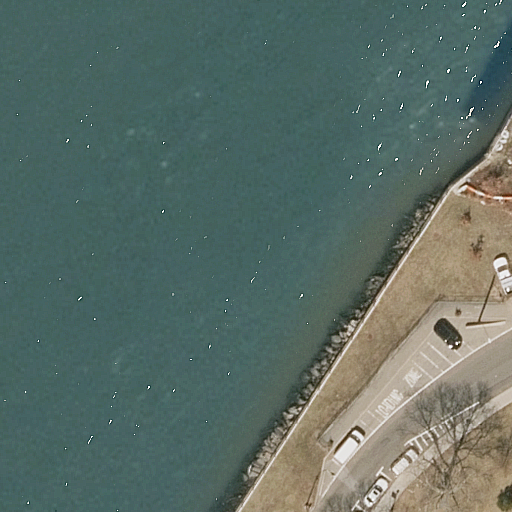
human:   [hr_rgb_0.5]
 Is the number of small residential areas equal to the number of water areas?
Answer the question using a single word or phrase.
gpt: no

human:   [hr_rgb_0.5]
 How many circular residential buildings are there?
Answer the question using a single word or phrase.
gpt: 0

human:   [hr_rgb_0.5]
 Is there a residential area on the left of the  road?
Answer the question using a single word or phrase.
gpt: no

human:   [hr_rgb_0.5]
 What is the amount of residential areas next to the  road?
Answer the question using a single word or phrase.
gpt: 1

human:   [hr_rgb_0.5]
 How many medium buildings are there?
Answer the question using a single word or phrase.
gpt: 0

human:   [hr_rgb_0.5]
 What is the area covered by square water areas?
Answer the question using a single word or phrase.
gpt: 0m2

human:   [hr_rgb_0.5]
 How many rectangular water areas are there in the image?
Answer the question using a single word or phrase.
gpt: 1

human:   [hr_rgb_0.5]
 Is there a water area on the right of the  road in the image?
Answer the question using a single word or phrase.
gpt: no

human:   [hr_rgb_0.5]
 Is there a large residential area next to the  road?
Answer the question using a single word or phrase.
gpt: yes

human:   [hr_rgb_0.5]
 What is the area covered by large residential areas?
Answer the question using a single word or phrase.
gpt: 10623m2

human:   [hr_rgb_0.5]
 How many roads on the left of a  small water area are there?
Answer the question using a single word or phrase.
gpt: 0

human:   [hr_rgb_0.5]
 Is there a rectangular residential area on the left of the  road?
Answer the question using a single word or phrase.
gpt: no

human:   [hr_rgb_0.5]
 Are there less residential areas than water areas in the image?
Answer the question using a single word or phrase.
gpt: no

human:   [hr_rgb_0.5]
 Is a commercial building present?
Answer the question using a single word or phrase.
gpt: no

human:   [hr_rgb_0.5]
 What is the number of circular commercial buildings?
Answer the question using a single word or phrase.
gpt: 0

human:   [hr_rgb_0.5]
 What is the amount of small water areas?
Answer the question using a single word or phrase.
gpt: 0

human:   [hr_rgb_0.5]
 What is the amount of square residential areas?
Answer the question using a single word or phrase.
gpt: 0

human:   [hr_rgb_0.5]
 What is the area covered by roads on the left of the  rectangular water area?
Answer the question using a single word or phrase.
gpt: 0m2

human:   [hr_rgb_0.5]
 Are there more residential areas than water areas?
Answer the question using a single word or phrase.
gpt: no

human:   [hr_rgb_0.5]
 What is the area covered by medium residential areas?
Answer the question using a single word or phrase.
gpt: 0m2

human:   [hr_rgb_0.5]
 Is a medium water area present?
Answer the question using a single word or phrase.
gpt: no

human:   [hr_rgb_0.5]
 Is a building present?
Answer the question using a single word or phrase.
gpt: no

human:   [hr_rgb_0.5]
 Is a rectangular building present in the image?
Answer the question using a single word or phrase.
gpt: no

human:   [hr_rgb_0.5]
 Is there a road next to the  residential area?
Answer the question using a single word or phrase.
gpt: yes

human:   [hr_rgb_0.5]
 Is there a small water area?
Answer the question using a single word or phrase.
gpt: no

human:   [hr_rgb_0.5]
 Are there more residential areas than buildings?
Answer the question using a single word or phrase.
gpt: yes

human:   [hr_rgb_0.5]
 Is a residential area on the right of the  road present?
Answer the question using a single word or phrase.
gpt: yes

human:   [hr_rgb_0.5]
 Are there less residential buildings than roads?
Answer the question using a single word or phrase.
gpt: yes

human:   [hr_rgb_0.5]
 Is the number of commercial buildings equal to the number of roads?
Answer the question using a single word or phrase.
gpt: no

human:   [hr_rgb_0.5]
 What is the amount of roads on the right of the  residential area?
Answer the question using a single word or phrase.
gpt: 0

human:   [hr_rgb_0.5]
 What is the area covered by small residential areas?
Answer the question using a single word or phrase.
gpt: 0m2

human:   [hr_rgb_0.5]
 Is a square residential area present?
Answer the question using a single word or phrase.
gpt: no

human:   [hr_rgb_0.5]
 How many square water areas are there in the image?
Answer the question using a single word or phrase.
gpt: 0

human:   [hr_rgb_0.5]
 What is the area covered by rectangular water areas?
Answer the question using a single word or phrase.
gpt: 8297m2

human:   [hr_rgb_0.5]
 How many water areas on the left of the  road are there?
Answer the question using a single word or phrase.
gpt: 0

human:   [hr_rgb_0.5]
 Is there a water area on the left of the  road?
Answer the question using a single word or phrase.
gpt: no